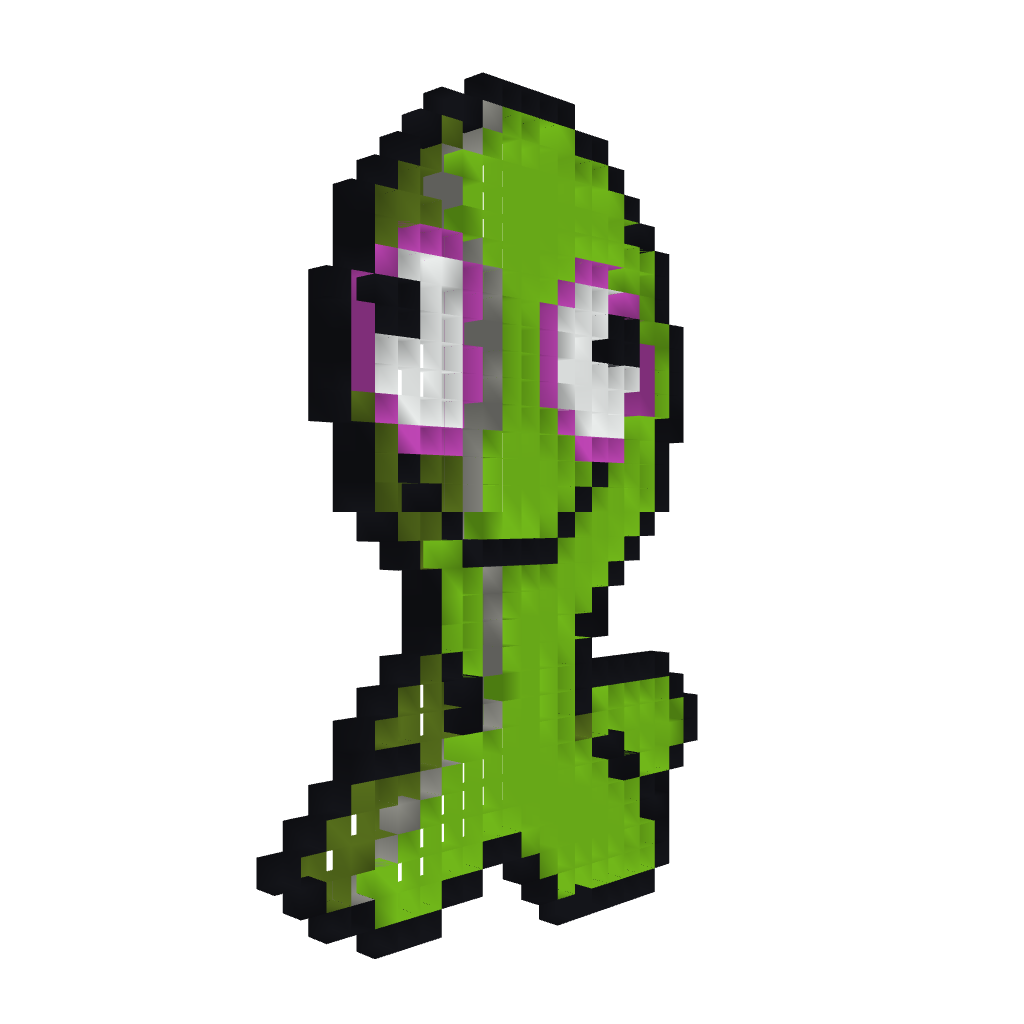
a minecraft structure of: ChuChu